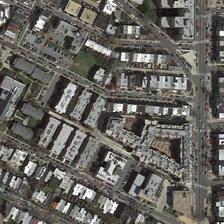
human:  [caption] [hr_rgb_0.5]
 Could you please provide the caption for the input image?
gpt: many buildings are in two sides of several roads with cars in a dense residential area .

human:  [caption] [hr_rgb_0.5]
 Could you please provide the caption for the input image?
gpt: many buildings are in two sides of several roads with cars in a dense residential area .

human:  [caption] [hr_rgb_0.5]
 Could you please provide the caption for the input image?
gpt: many buildings are in two sides of several roads with cars in a dense residential area .

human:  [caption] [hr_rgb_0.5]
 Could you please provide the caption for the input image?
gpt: many buildings are in two sides of several roads with cars in a dense residential area .

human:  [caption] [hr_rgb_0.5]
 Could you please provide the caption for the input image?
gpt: many buildings are in two sides of several roads with cars in a dense residential area .